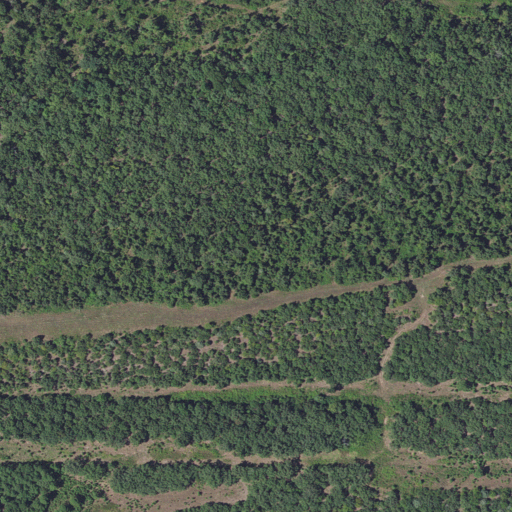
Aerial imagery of mountain in Arkansas named Backbone Mountain containing deciduous forest, grassland, mixed forest, shrub, pasture, and evergreen forest